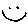
Label: smiley face